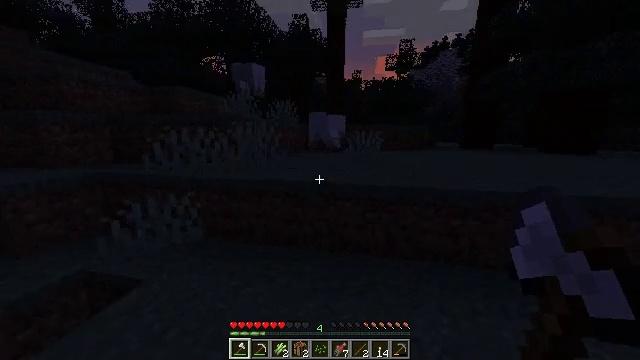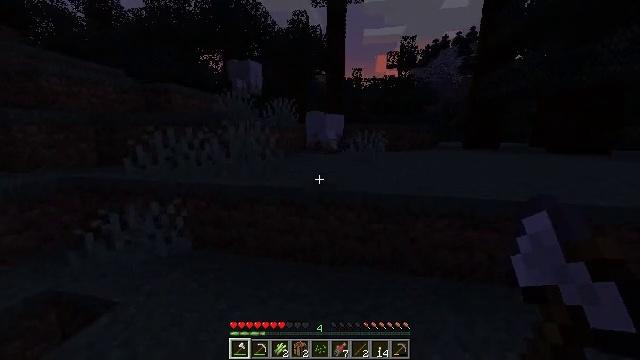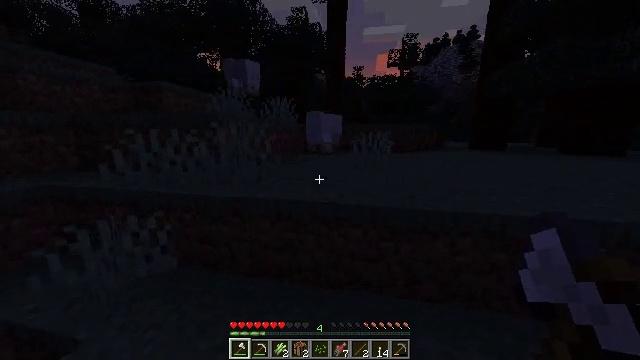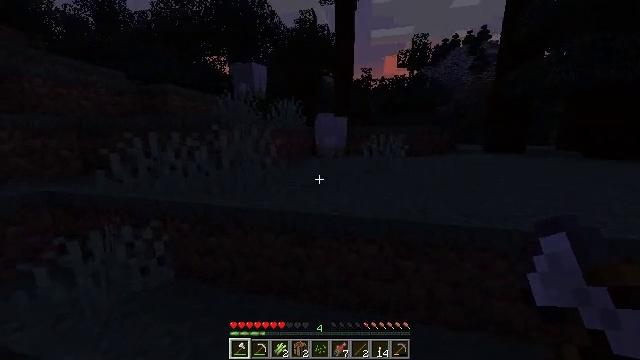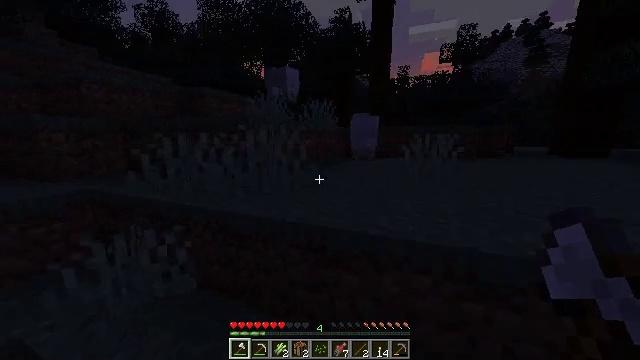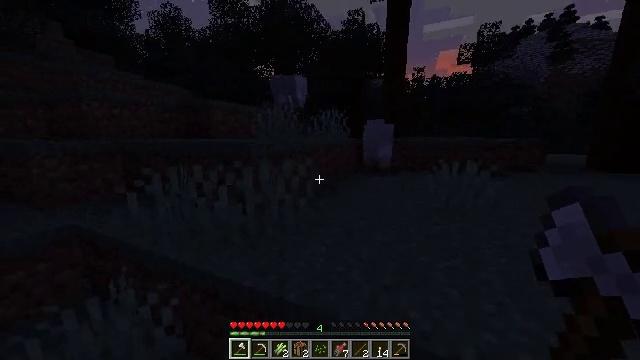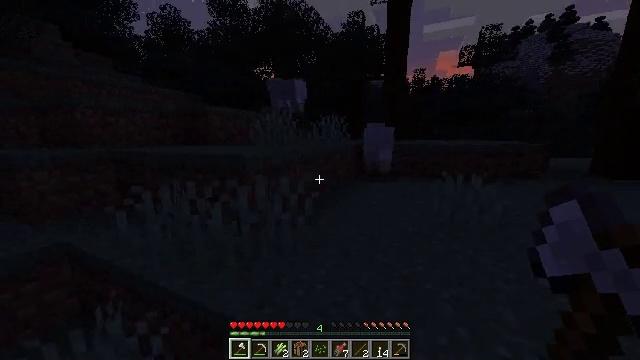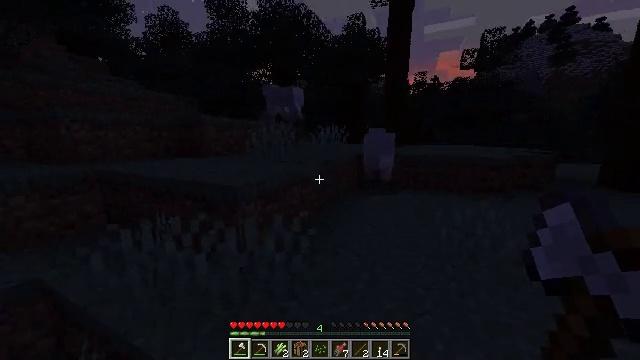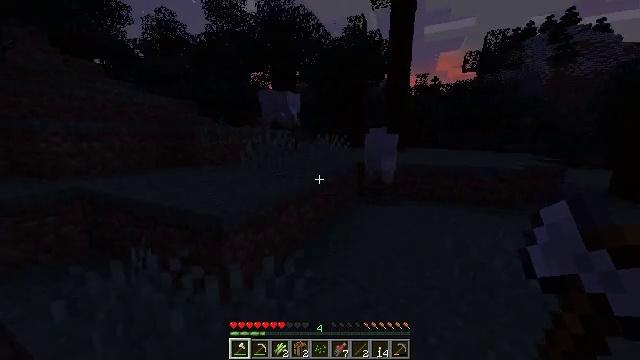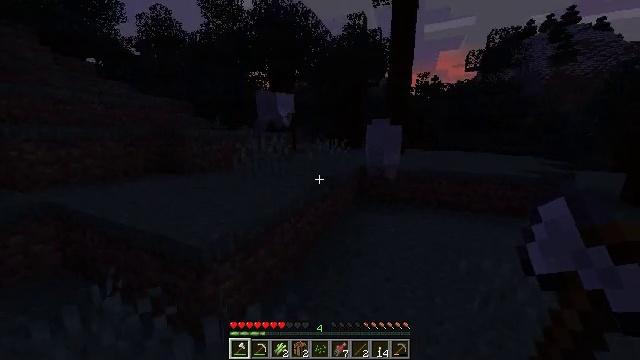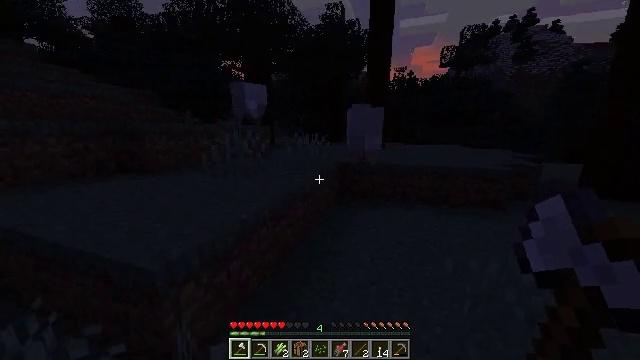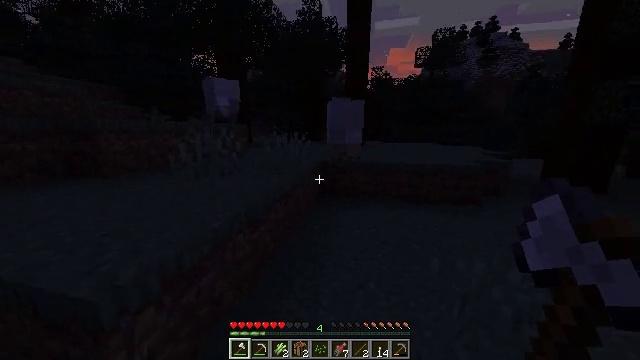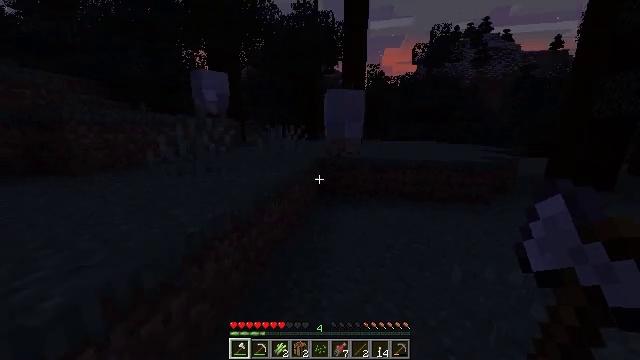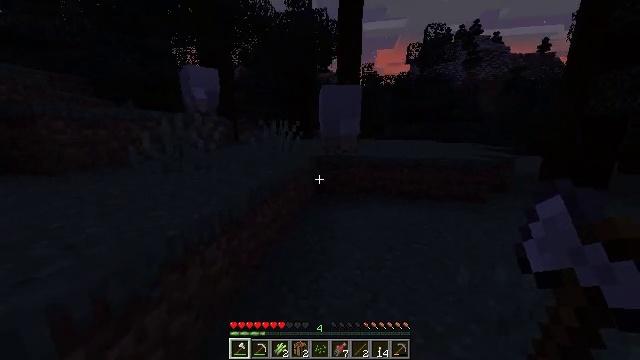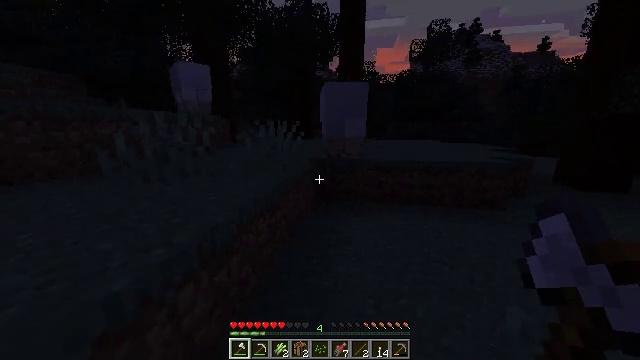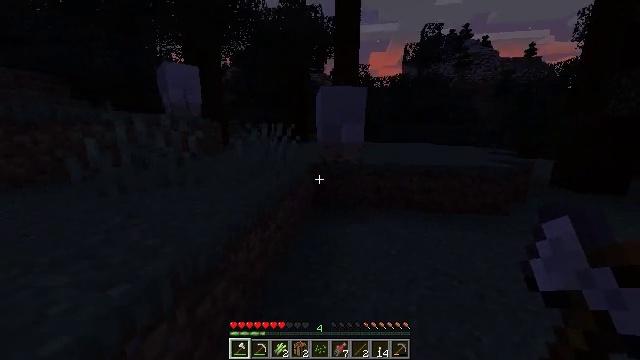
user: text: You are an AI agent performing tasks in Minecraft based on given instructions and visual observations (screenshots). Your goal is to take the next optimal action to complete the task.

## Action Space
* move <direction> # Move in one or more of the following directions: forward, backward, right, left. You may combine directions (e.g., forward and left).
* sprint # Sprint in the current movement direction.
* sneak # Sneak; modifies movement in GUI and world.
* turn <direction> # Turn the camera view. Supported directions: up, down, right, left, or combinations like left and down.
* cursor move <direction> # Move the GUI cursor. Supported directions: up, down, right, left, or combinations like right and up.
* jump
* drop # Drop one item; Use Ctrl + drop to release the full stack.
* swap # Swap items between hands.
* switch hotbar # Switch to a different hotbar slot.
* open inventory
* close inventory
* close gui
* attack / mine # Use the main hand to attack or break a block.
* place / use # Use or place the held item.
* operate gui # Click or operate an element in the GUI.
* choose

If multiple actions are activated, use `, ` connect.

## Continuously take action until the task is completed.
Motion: motion action
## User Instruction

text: Hunt animals.
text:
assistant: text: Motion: move forward, sprint
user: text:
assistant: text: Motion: move forward, sprint
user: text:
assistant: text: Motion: move forward, sprint, turn left
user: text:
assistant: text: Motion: move forward, sprint, turn left
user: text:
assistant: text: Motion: move forward, sprint, turn left, jump
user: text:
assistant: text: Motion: move forward, sprint, jump
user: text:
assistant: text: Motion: move forward, sprint, jump
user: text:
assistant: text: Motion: move forward, sprint, jump
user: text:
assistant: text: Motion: move forward, sprint, jump
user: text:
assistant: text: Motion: move forward, sprint, turn right and down, jump
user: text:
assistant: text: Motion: move forward, sprint, turn right
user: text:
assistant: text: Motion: move forward, sprint, turn right
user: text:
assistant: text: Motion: move forward, sprint, turn right
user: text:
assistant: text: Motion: move forward, sprint
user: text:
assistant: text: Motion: move forward, sprint, turn right
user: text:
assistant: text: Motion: move forward, sprint
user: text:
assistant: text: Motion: move forward, sprint
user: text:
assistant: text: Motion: move forward, sprint
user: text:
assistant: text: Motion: move forward, sprint
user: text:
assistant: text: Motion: move forward, sprint, turn right, jump
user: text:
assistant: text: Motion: move forward, sprint, turn right, jump
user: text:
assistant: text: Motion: move forward, sprint, turn right and down, attack / mine, jump
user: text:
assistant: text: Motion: move forward, sprint, turn down, attack / mine, jump
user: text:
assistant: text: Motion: move forward, sprint, turn down, attack / mine
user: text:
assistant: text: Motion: move forward, sprint
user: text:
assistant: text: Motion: move forward, sprint
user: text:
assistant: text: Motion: sprint